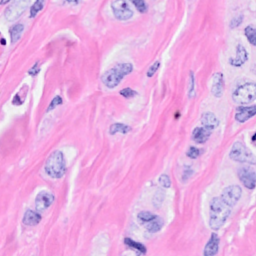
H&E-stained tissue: Breast